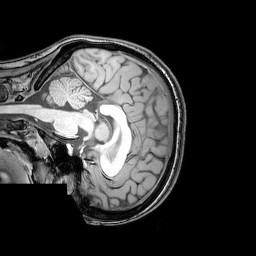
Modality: T1w
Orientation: sagittal
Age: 25
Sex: female
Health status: healthy
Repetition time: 0.081 s
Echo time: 0.037 s